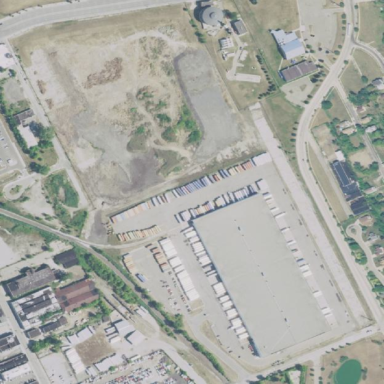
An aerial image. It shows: Industrial area.